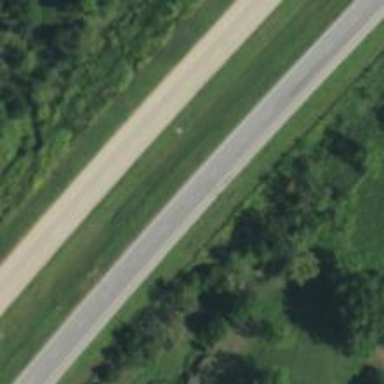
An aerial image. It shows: Trunk highway with expressway features.